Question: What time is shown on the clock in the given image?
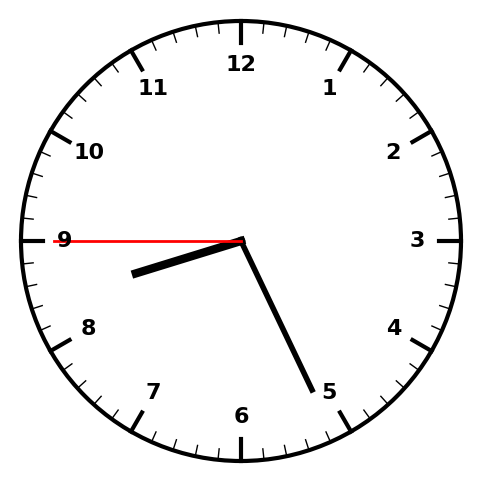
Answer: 08:25:45